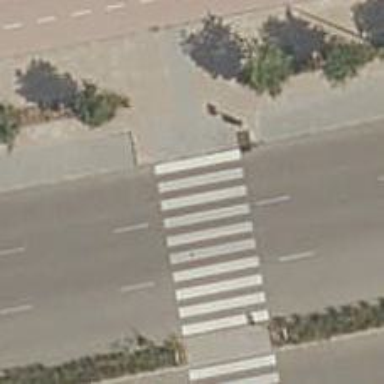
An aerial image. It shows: Footway crossing.